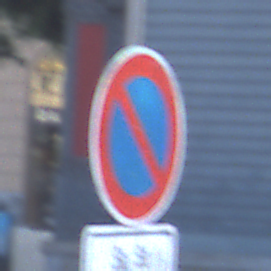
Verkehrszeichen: EingeschraenktesHalteverbot
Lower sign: ZeitangabenMitBeschraenkungAufWochentage9
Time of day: SunriseSunset
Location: Outdoor (Urban)
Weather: PartlyCloudy
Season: NotSpecified
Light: Natural